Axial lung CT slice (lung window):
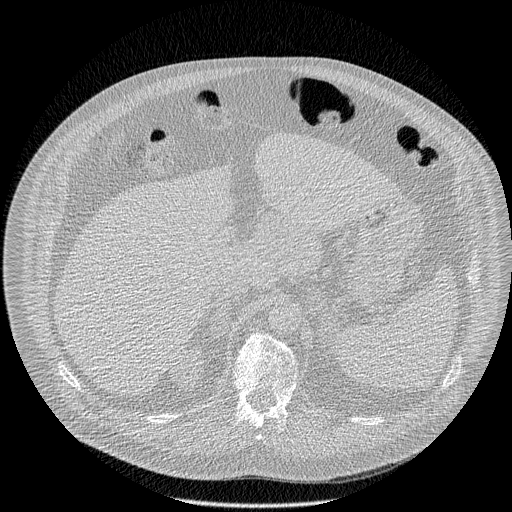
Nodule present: no